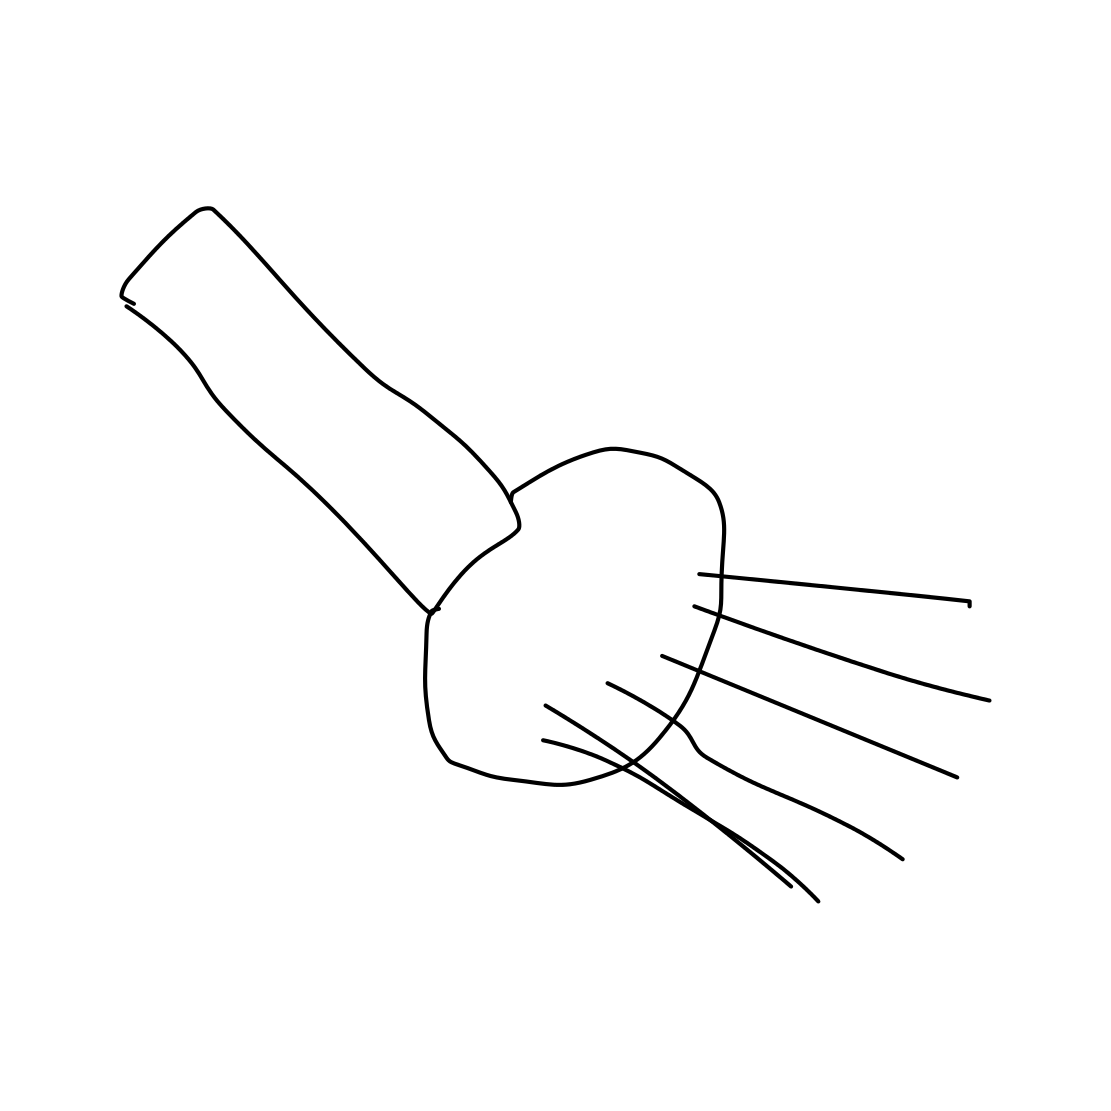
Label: flashlight